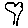
Label: tree